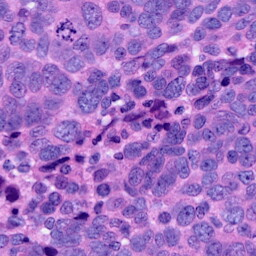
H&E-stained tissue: Ovarian